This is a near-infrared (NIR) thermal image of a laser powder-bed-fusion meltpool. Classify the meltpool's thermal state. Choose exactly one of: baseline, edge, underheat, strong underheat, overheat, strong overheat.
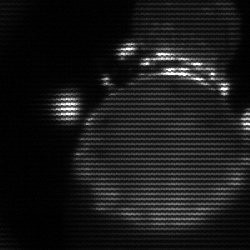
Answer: edge